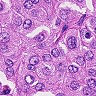
Metastatic tissue present: yes